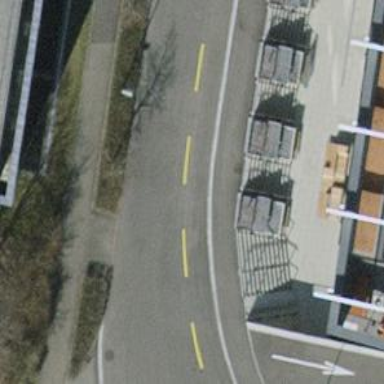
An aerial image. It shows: Unclassified road with asphalt surface. The cycle lane is on the opposite lane.